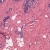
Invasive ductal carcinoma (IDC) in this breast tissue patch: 1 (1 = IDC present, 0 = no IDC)